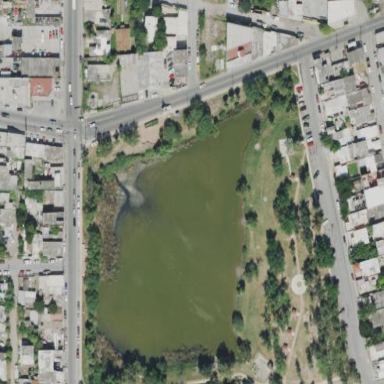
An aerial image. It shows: Park.